【题型】选择题　【知识点】平面几何　【难度】easy
如图，$\triangle ABC$与$\triangle A'B'C'$关于直线$MN$对称，$P$为$MN$上任一点（$P$不与$AA'$共线），下列结论中错误的是（\quad）

\vspace{1em}

A. $\triangle AA'P$是等腰三角形 \quad\quad B. $MN$垂直平分$AA'$

C. $\triangle ABC$与$\triangle A'B'C'$的面积相等 \quad\quad D. 直线$AB$，$A'B'$的交点不一定在$MN$上
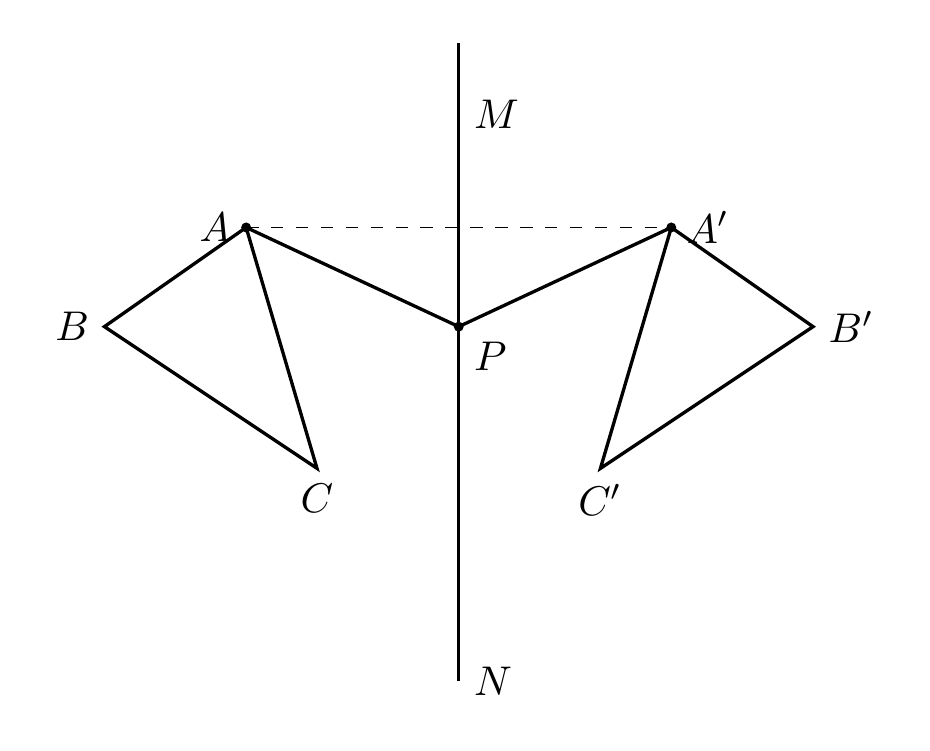
【解答】
【答案】D

【分析】该题主要考查了轴对称的性质，解题的关键是掌握轴对称的性质。根据轴对称的性质解答即可。

【详解】解：$\because \triangle ABC$与$\triangle A'B'C'$关于直线$MN$对称，$P$为$MN$上任意一点，

$\therefore \triangle AA'P$是等腰三角形，$MN$垂直平分$AA'$，这两个三角形的面积相等，A、B、C 选项正确；

直线$AB$，$A'B'$关于直线$MN$对称，因此交点一定在$MN$上。D 错误；

故选：D。